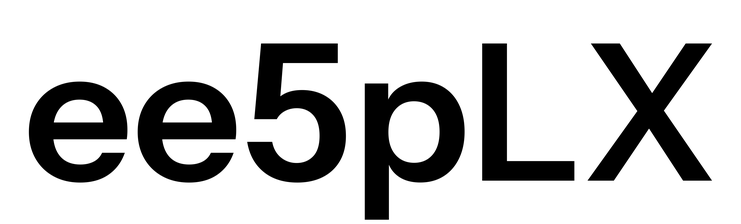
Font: InstrumentSans_SemiBold